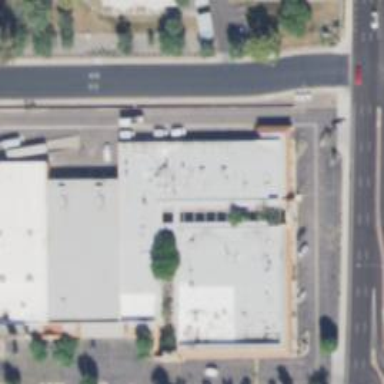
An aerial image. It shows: Retail building.